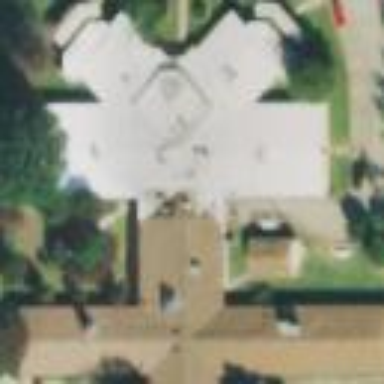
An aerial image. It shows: Nursing home building.